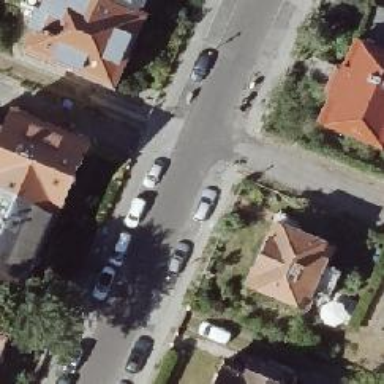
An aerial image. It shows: Residential road with concrete surface. Parking on the left side is parallel and half on the kerb.